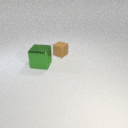
small brown rubber cube behind large green metal cube